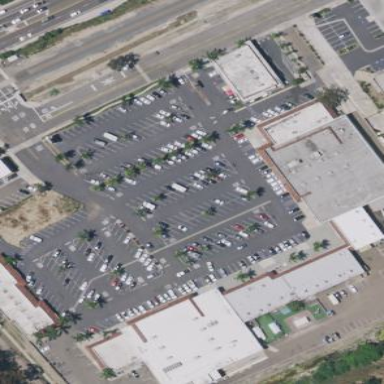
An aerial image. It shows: Retail area.